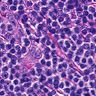
Metastatic tissue present: no